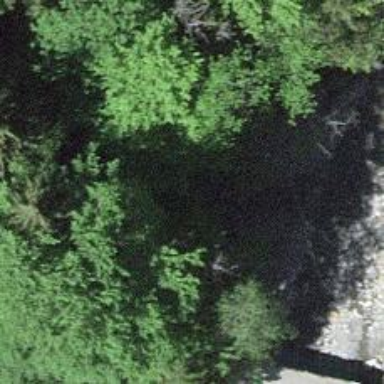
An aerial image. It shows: Culvert tunnel.